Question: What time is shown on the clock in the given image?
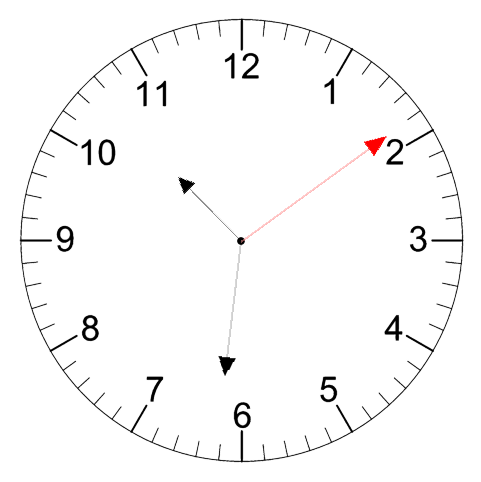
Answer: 10:31:09